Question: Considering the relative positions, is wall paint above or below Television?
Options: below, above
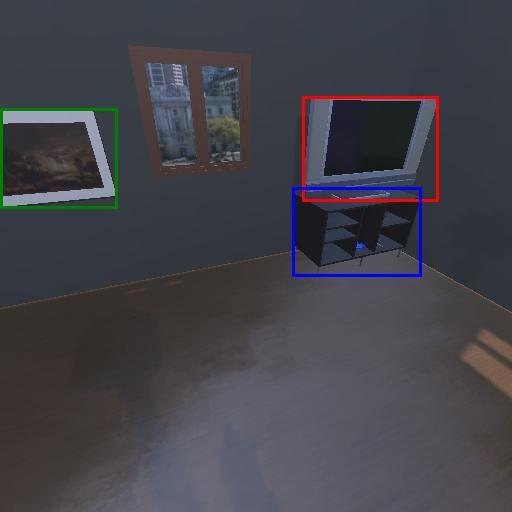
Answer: below